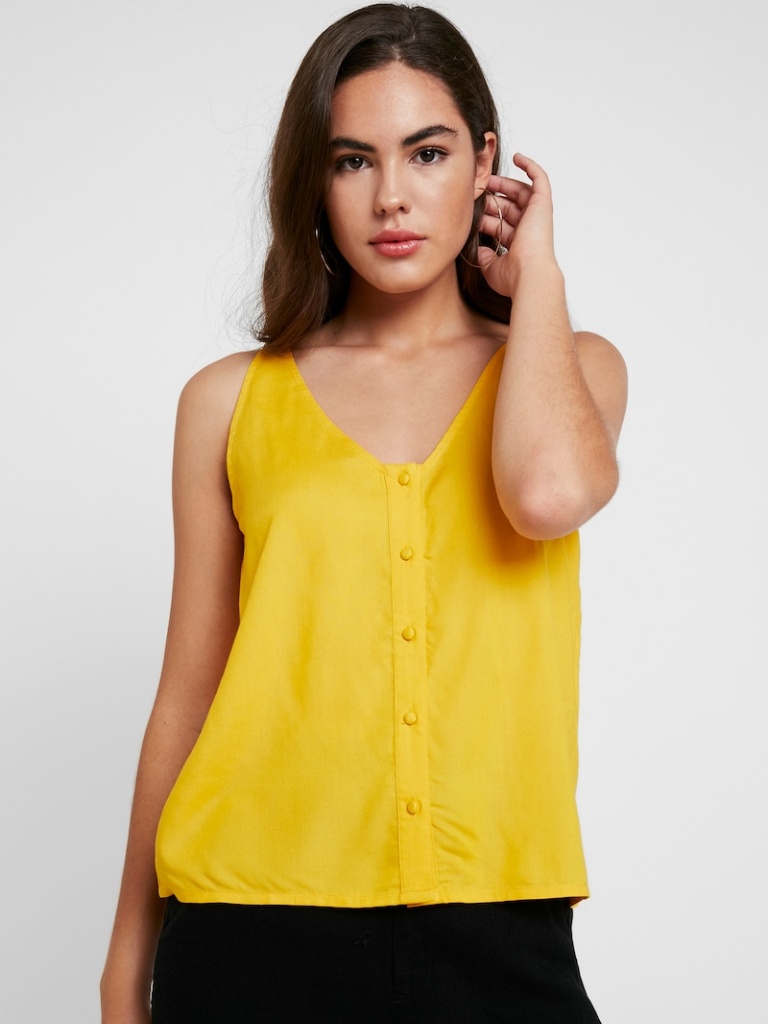
cotton loose sleeveless hip length Untucked v-neck tank